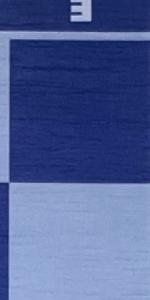
Label: Empty